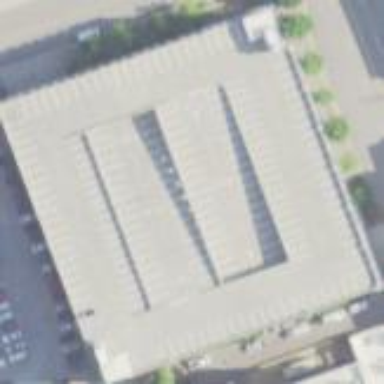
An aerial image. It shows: Multi-storey parking building.